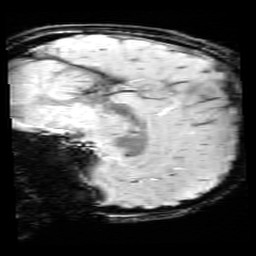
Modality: SWI
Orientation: sagittal
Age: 12
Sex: female
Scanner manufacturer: siemens
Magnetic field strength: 3 T
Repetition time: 0.027 s
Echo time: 0.02 s